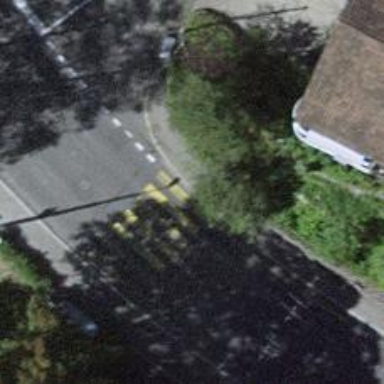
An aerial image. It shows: Kerb barrier.